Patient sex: M
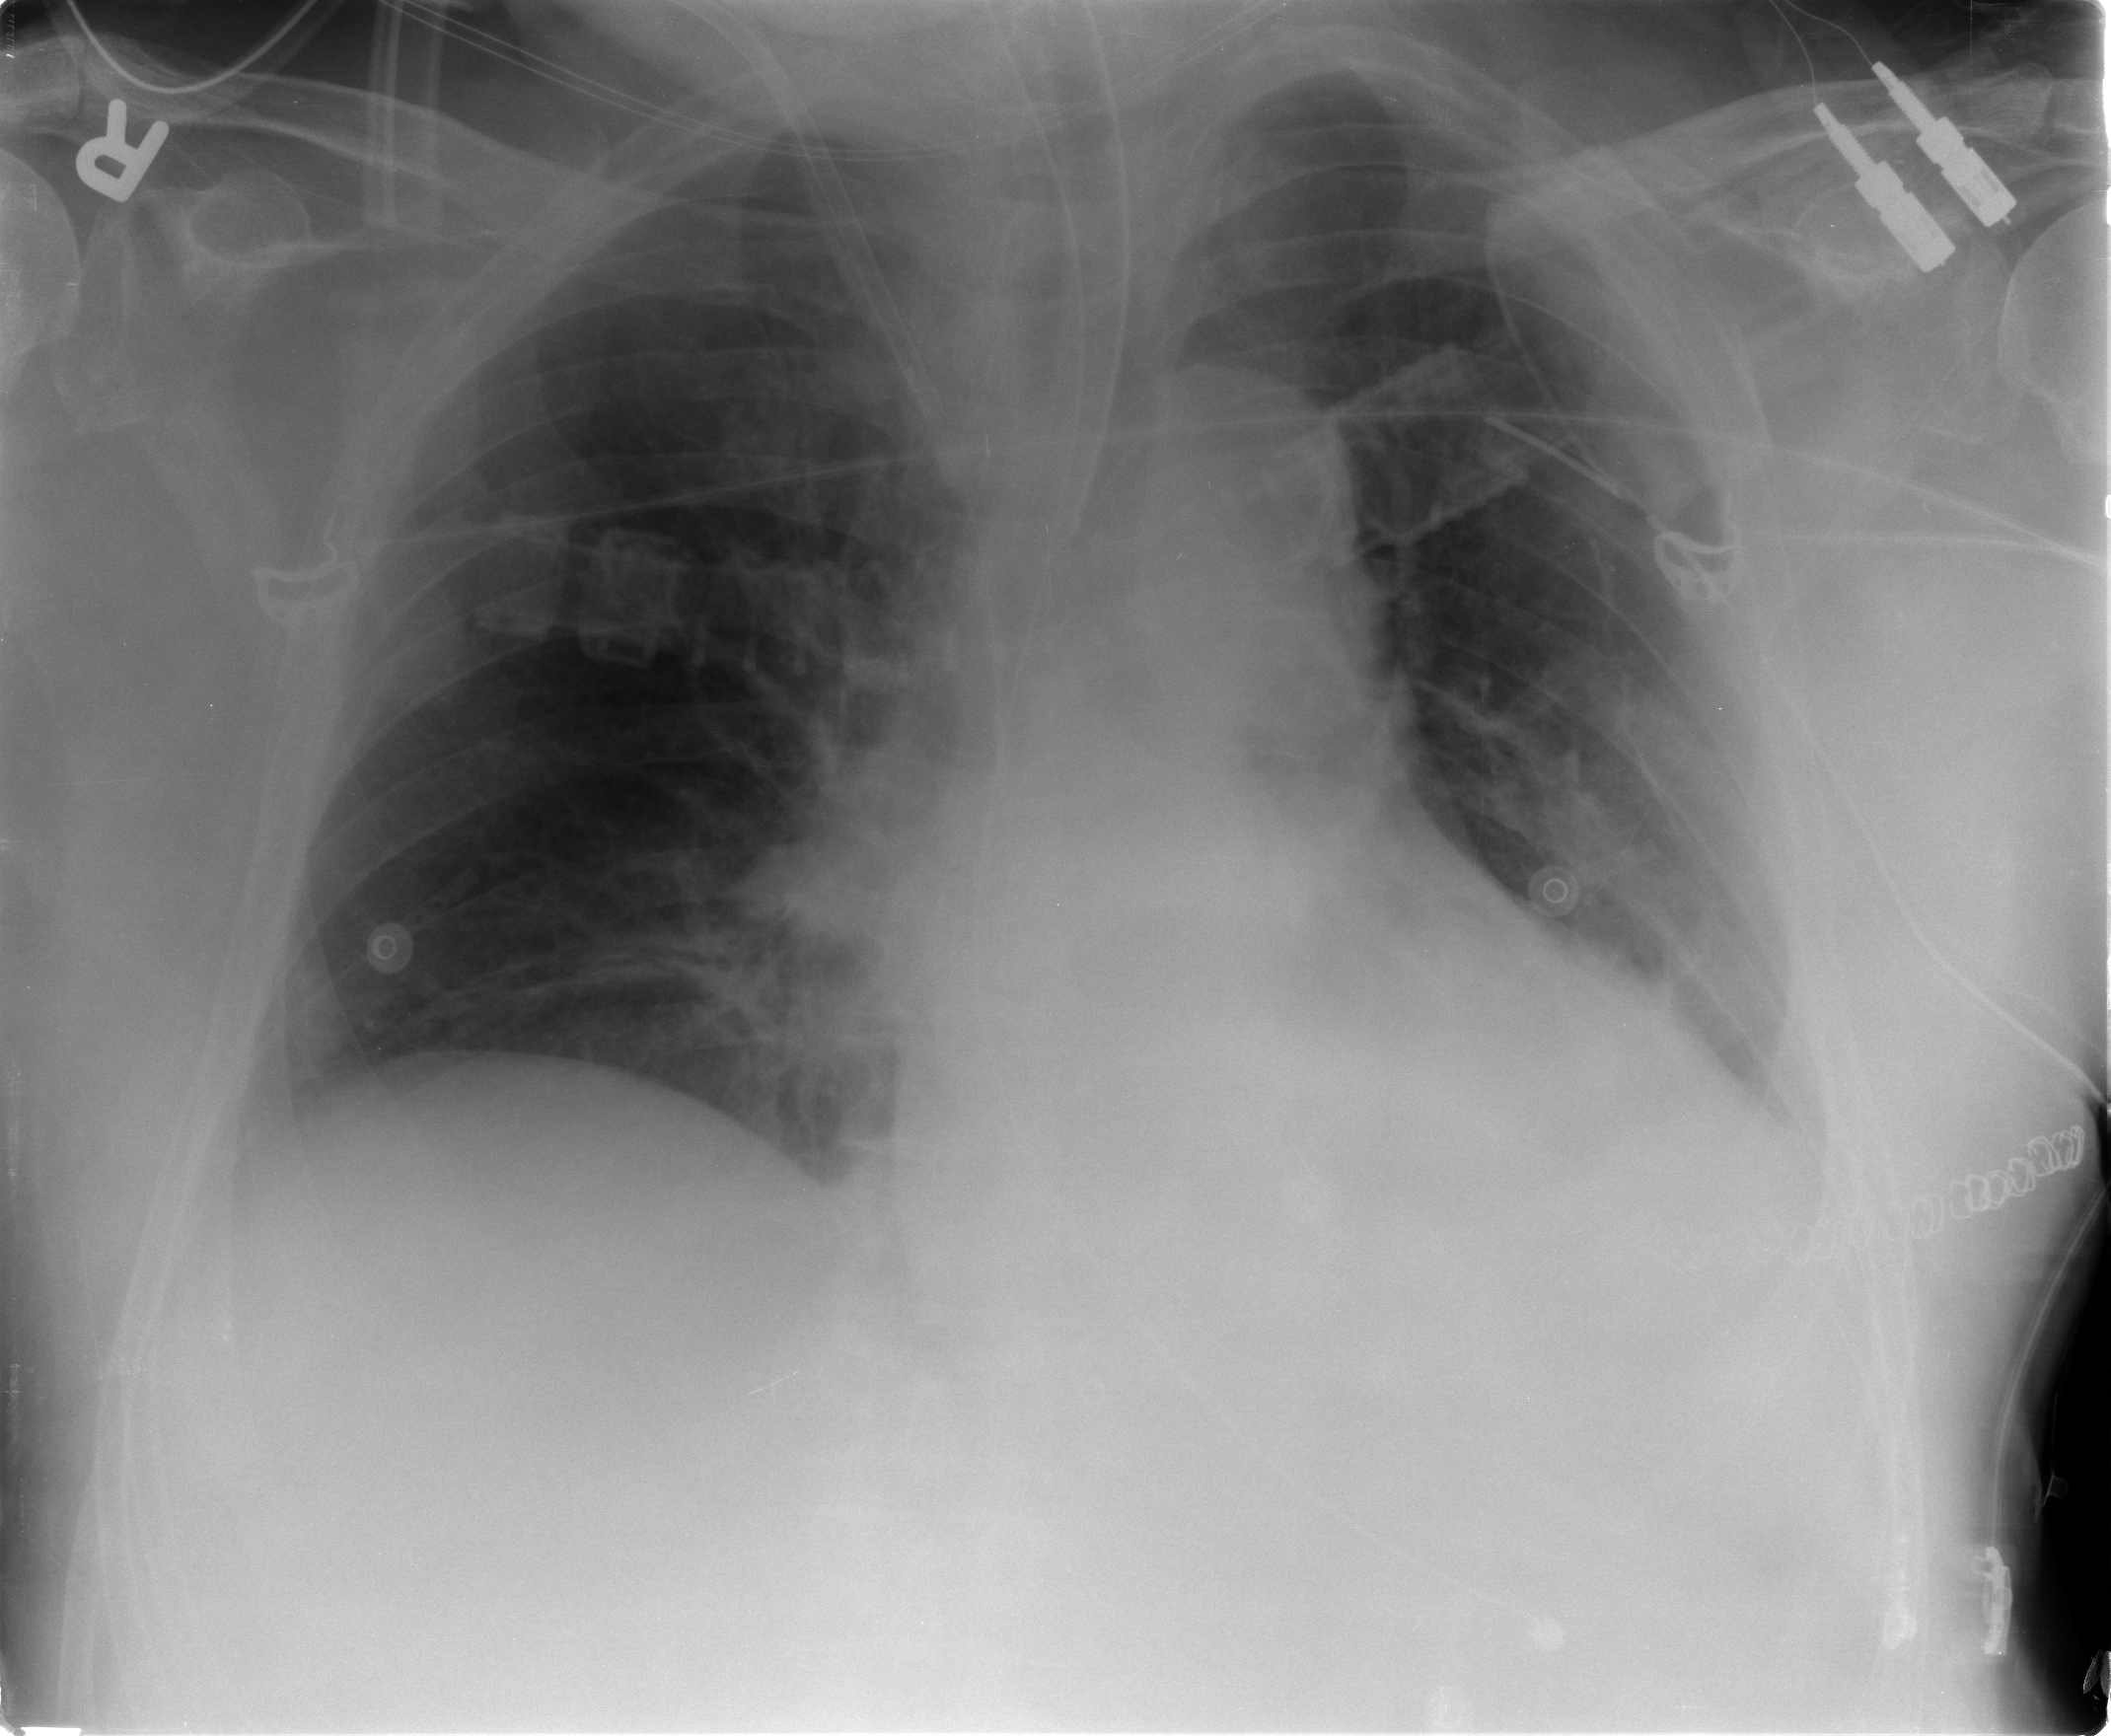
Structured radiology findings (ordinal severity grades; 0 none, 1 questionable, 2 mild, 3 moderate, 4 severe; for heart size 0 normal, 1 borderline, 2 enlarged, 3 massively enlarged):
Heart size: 2
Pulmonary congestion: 2
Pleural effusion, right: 0
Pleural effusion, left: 2
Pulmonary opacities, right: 2
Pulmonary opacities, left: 2
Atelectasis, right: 3
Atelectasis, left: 3